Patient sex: F
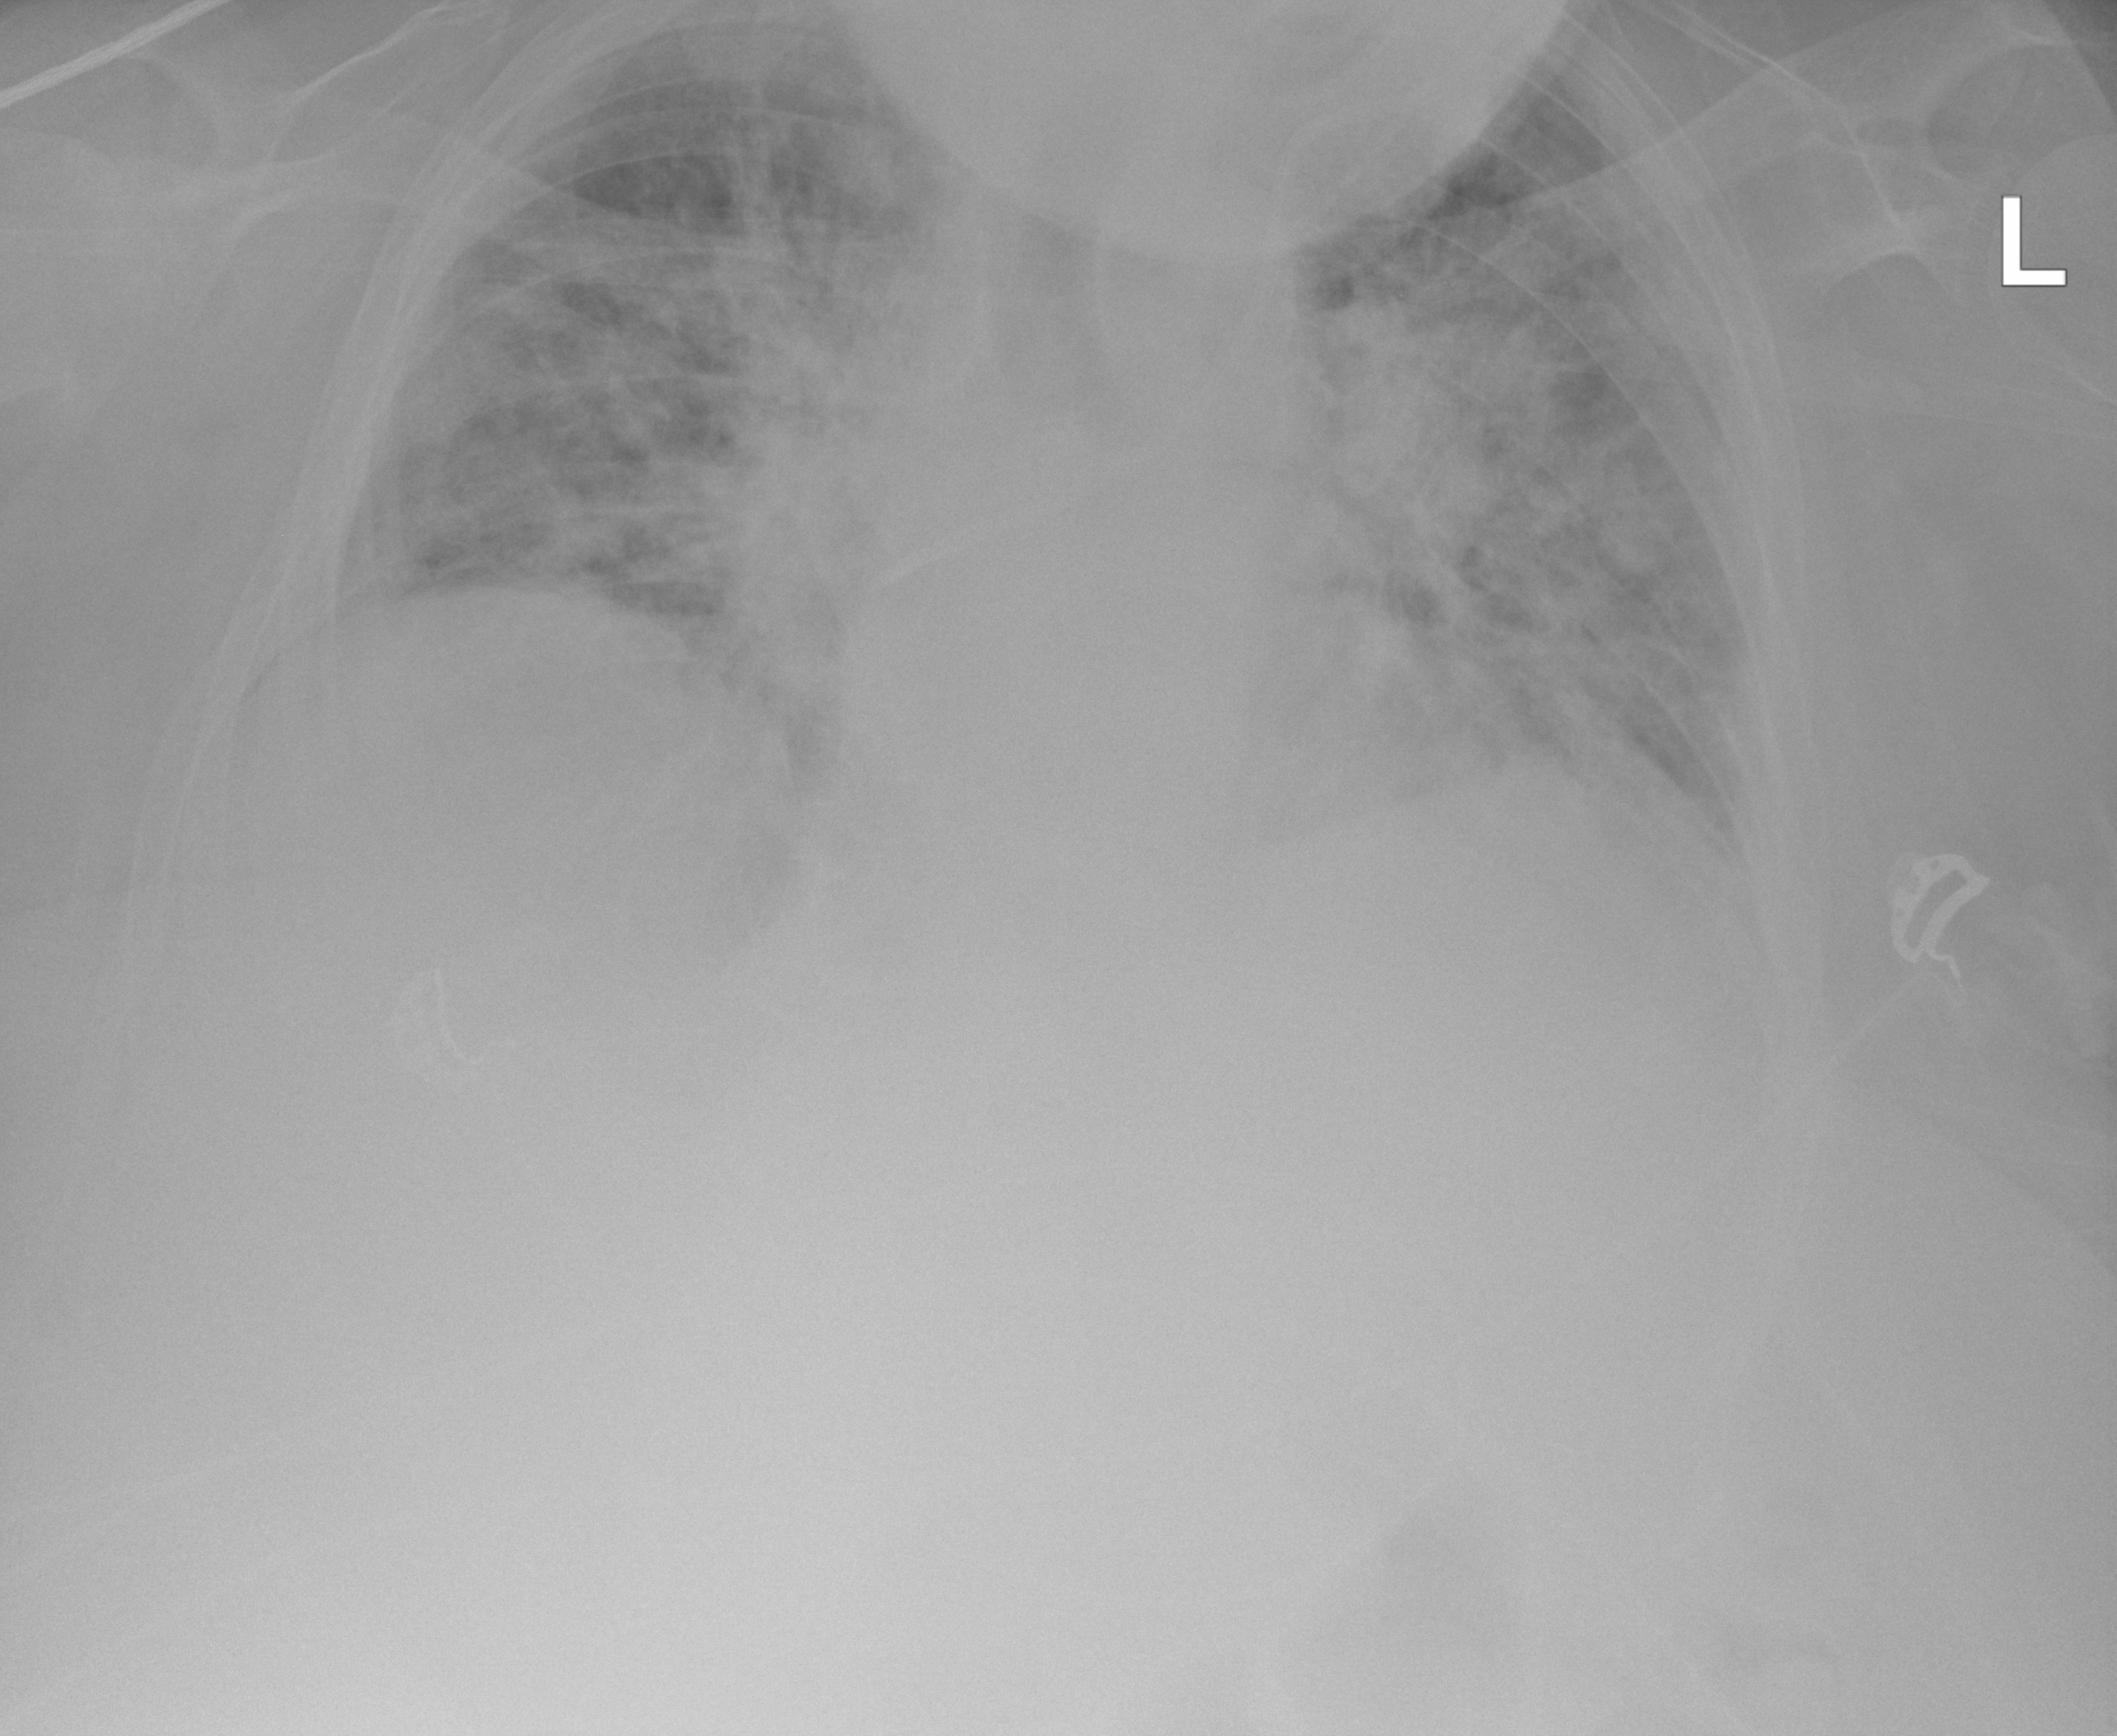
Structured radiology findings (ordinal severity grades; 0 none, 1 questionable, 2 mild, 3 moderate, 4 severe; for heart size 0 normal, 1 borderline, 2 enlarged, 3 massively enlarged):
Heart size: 1
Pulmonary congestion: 2
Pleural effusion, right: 0
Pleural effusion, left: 0
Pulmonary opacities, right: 2
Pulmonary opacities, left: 2
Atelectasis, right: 2
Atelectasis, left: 2